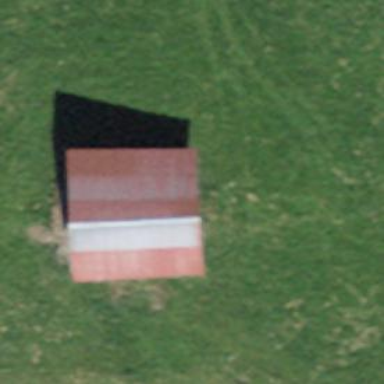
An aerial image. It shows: Rural barn.